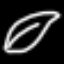
Label: leaf